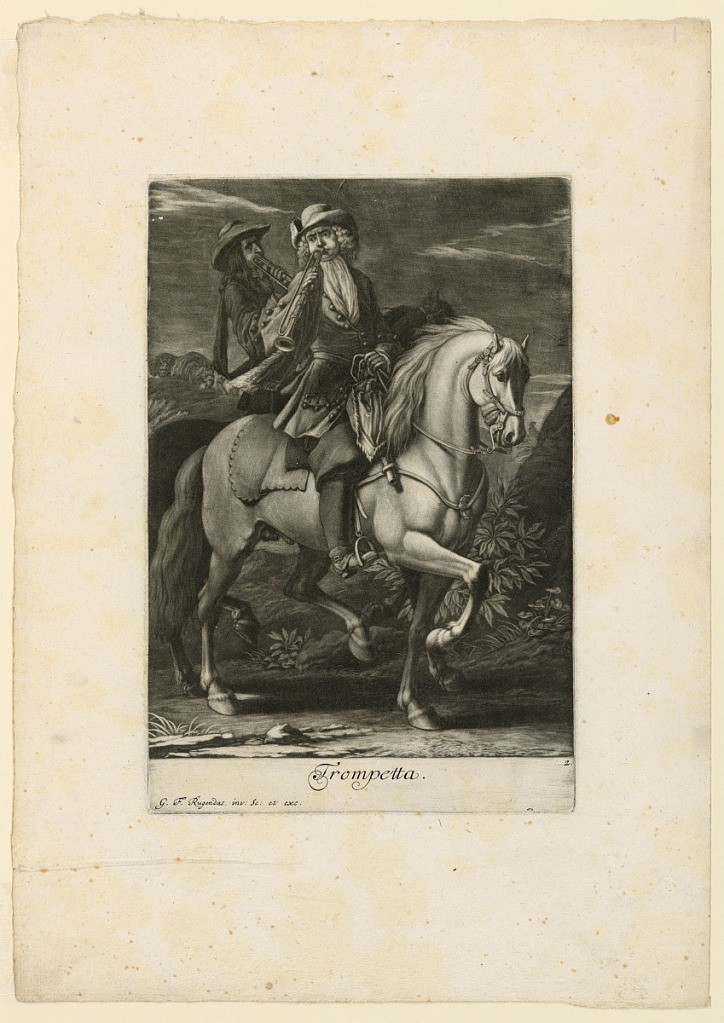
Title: Suite of Cavalry Officers: Trumpeters
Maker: Georg Philip Rugendas, German, 1666–1742
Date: ca. 1730
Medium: Mezzotint engraving in dark brown ink on paper
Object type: Print
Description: Two mounted trumpeters are seen blowing their trumpets and guiding their horses who walk to the right. Landscape setting. Inscribed at bottom, lower left: "G.F. Rugendas inv. Sc. et Exc.", in the center: "TROMPETTA," and at the right, the number: "2."